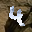
Label: 4